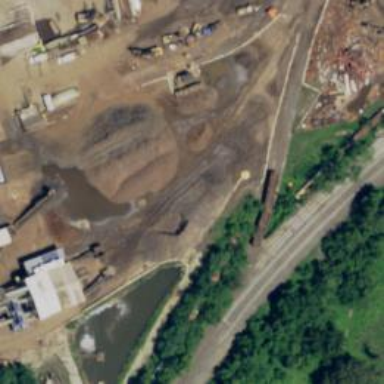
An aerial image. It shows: Rail spur service.